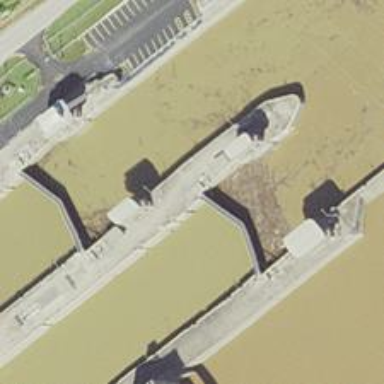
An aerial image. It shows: Lock gate along waterway.